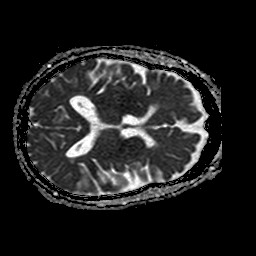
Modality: ADC
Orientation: axial
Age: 69
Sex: female
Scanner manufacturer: philips
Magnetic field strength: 1.5 T
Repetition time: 3.648 s
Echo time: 0.09255 s